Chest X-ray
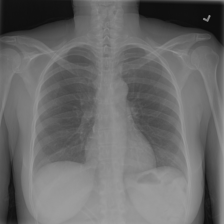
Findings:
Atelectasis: negative
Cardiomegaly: negative
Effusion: negative
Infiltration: negative
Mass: negative
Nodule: negative
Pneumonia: negative
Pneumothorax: negative
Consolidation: negative
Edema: negative
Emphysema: negative
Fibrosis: negative
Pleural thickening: negative
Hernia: negative